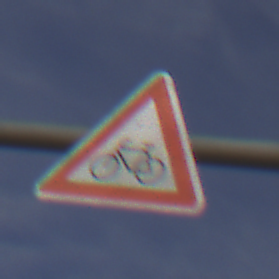
Verkehrszeichen: RadverkehrRechts
Umgebung: Outdoor, Suburban
Tageszeit: MorningAfternoon
Wetter: PartlyCloudy
Licht: Natural
Jahreszeit: NotSpecified
Kontrast: HighContrast